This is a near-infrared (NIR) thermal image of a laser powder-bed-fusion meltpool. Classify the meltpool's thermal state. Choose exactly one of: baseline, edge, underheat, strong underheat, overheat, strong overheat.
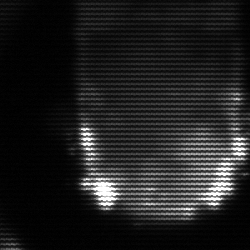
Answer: baseline